Fundus camera: zeiss
Shooting center: fovea
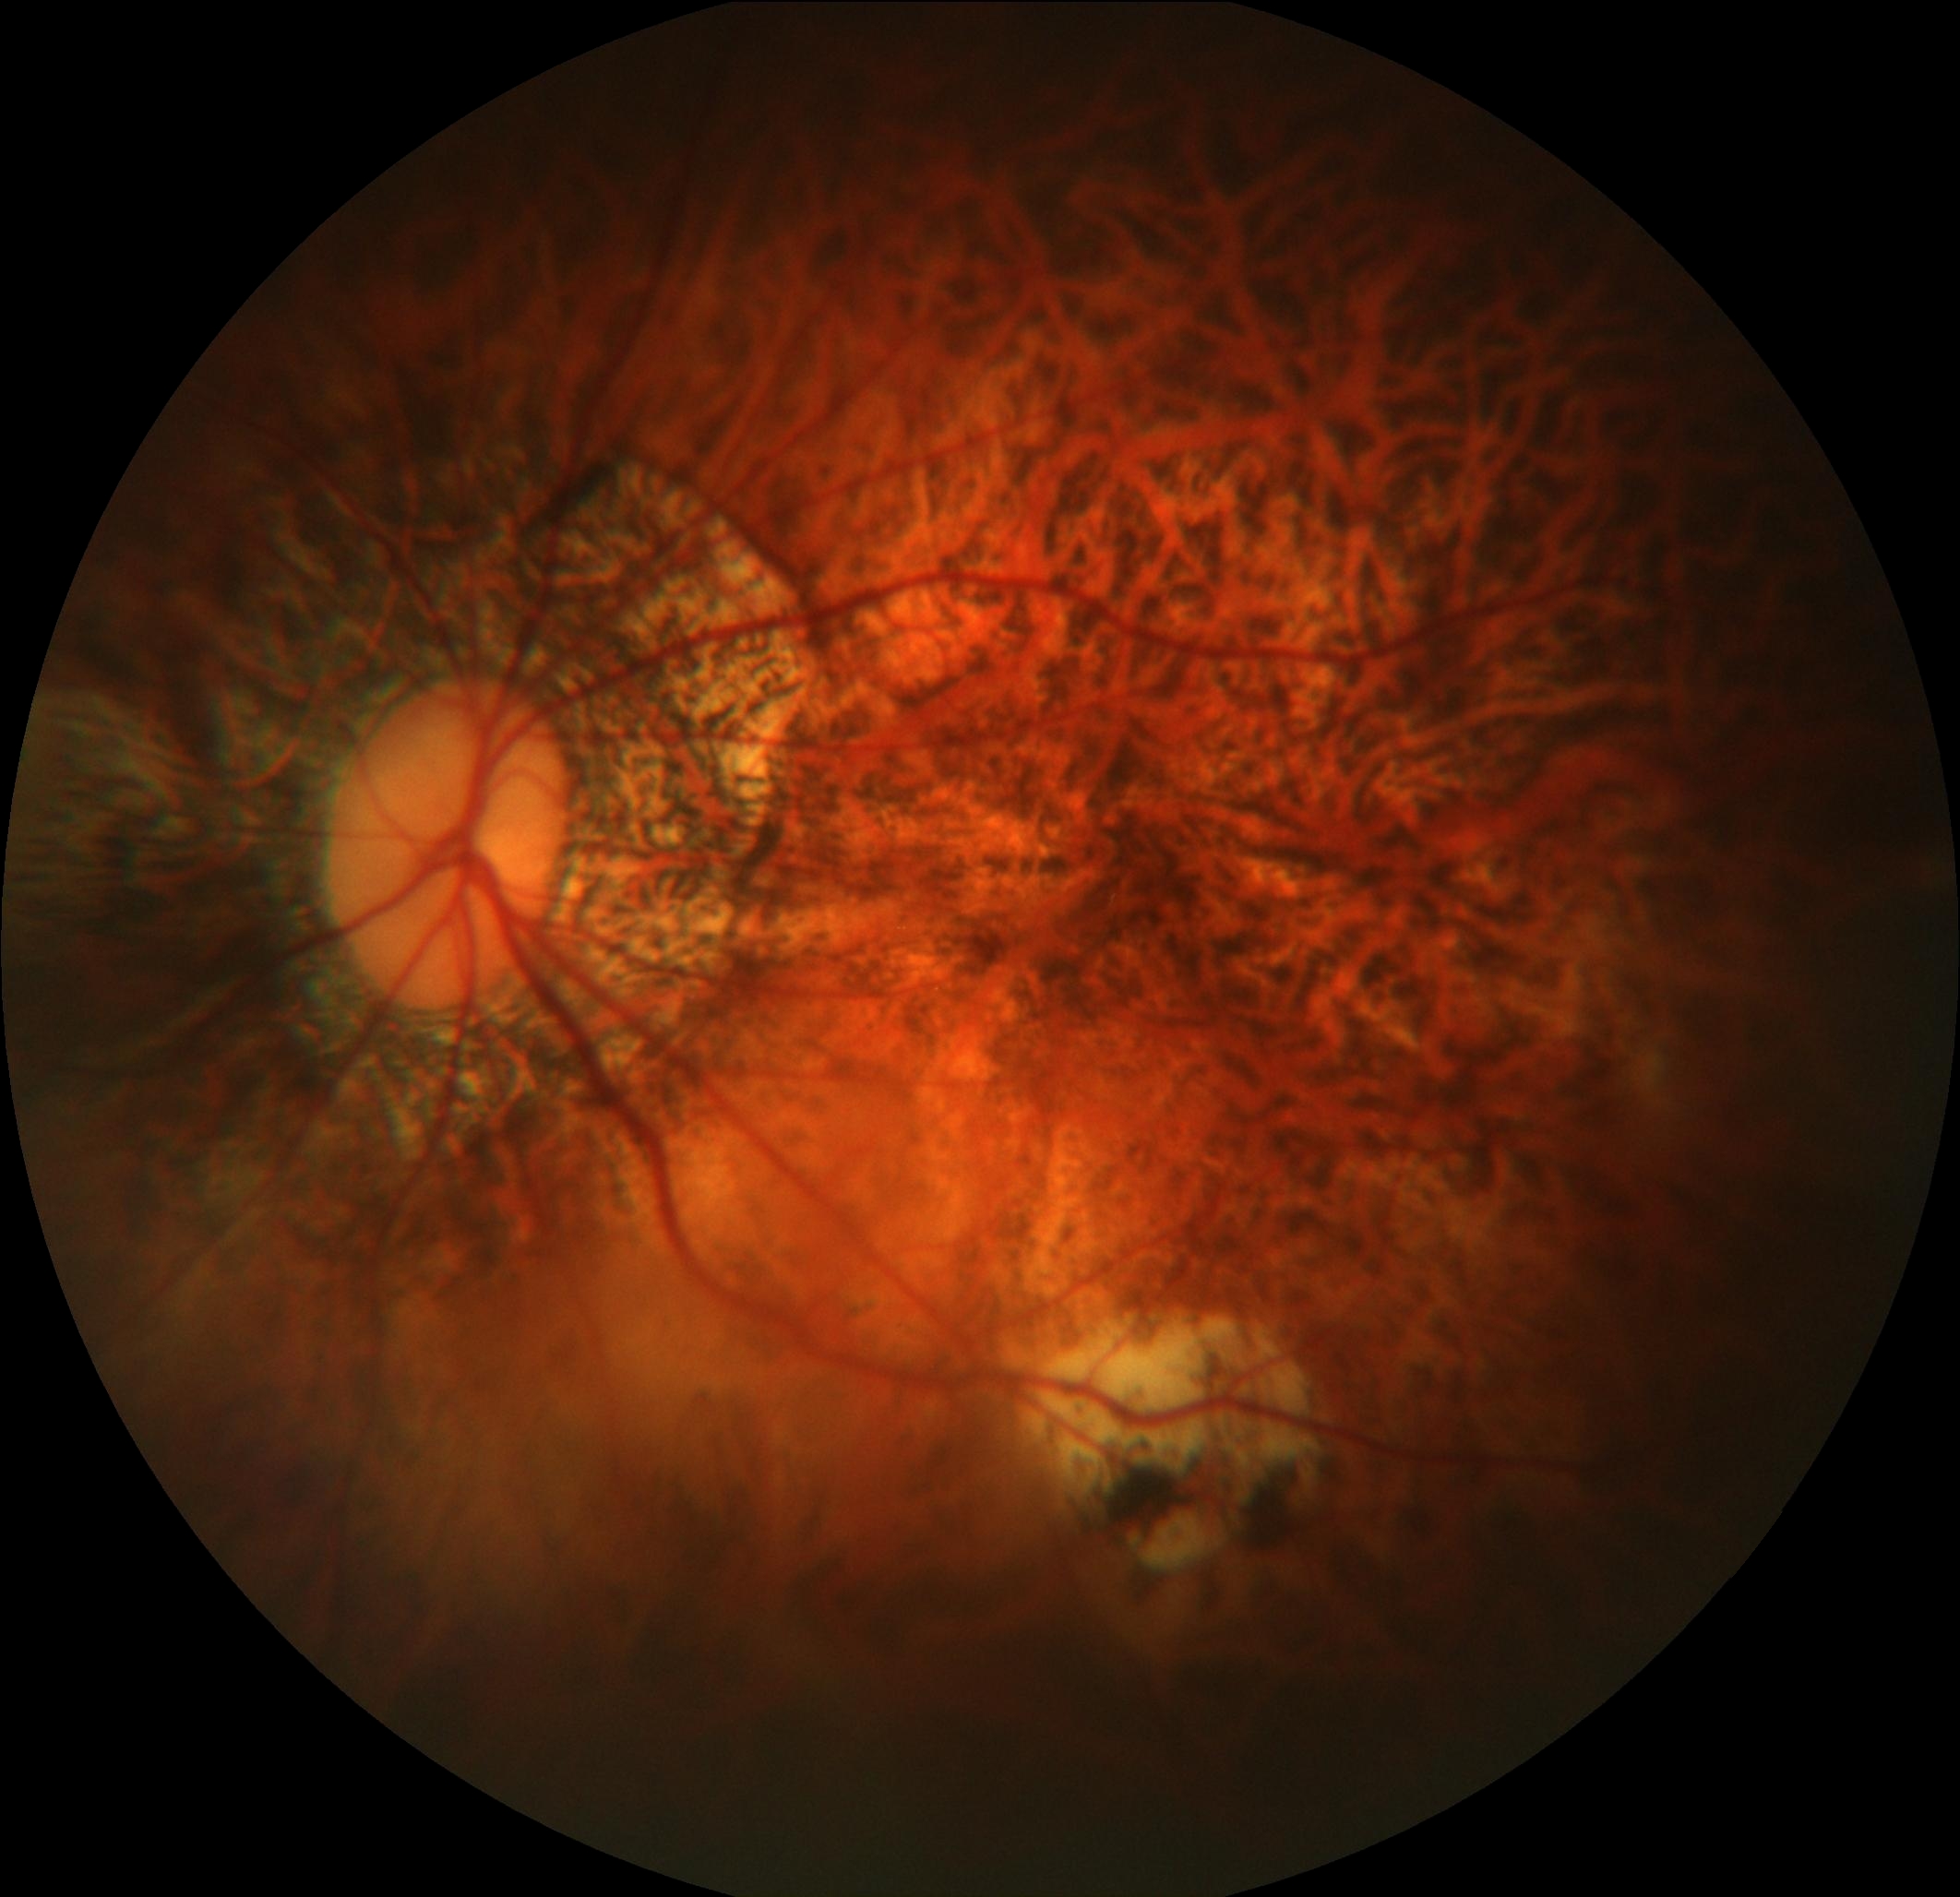
Pathologic myopia: yes
Patchy retinal atrophy: present
Retinal detachment: absent